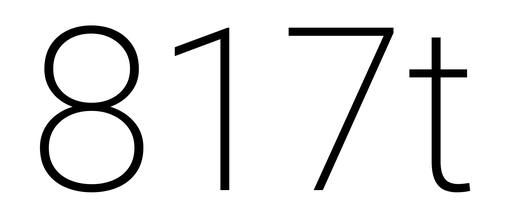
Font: Roboto_ExtraLight